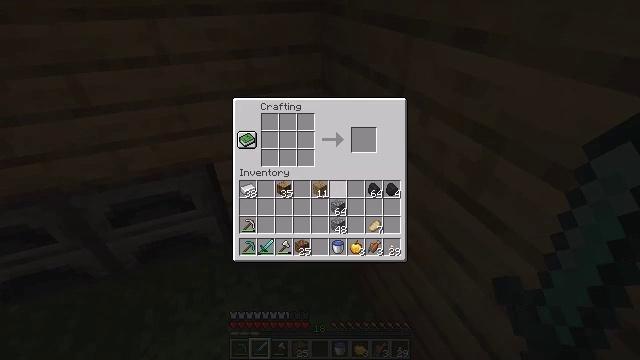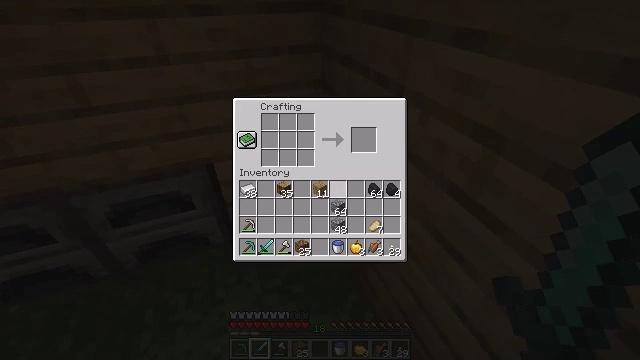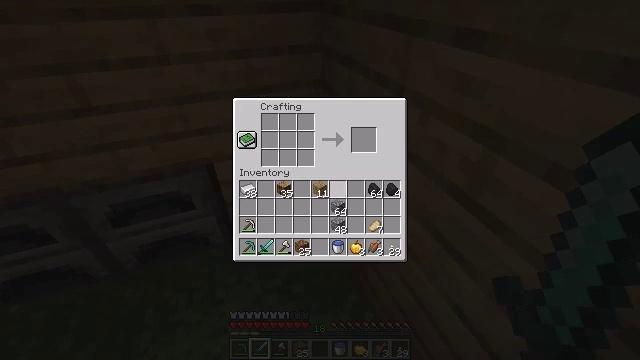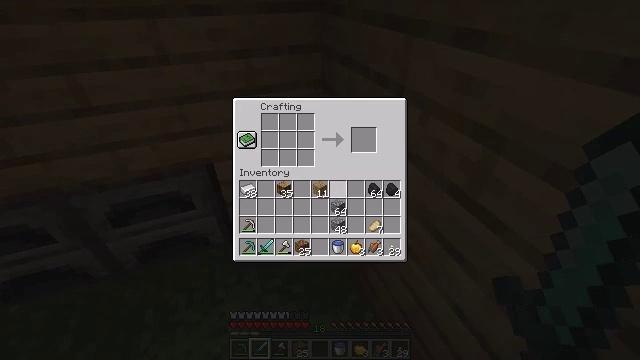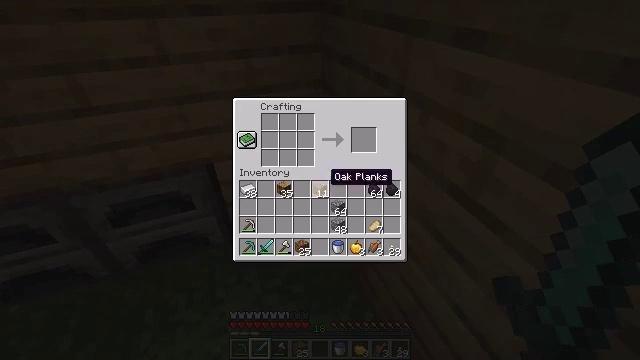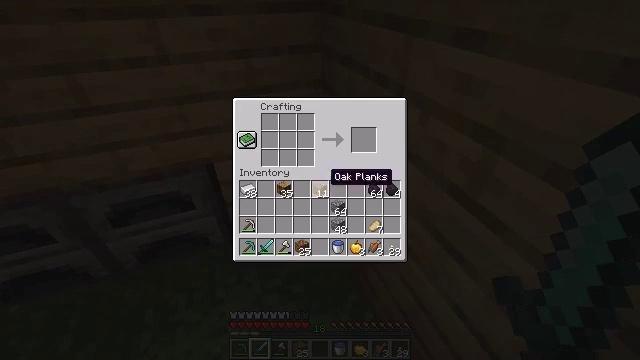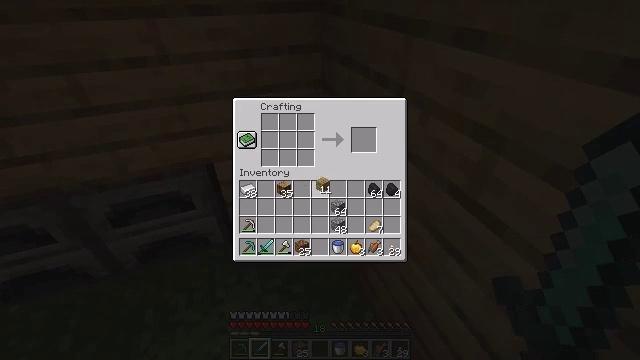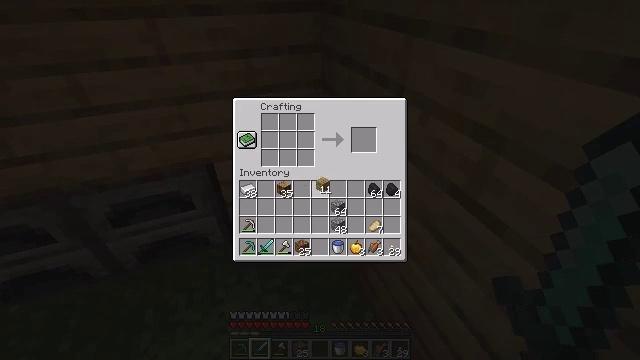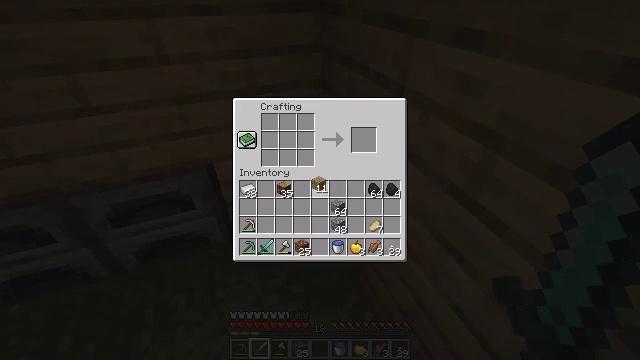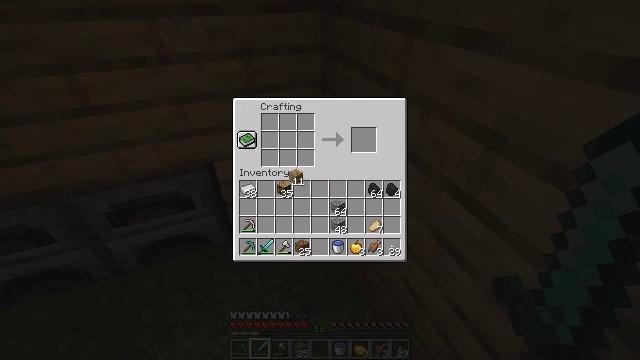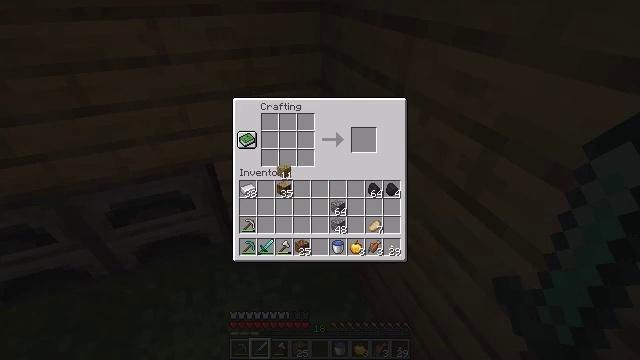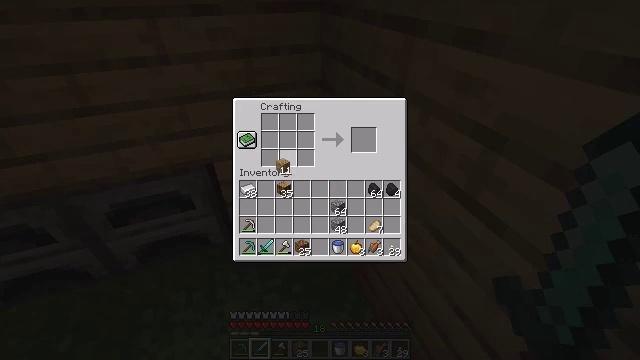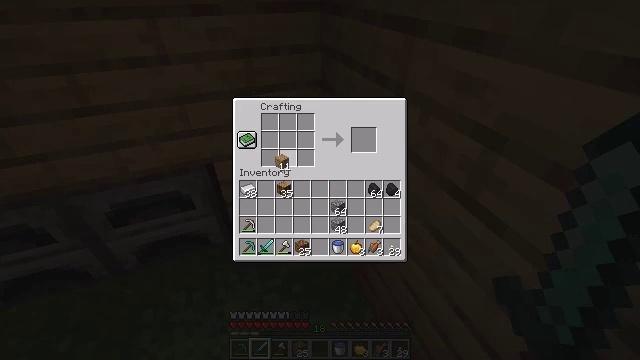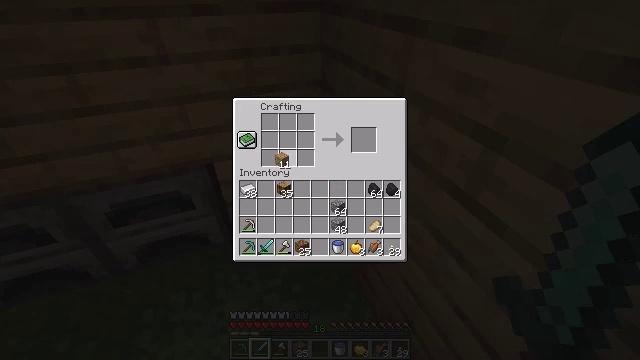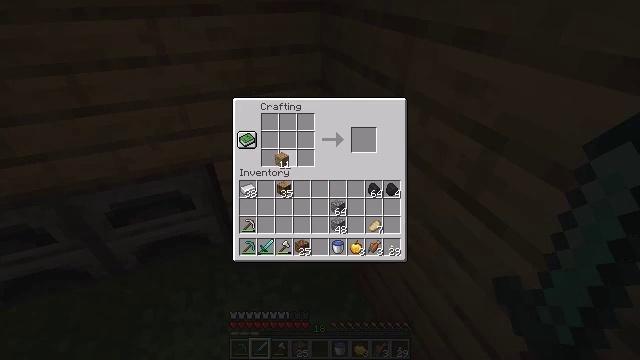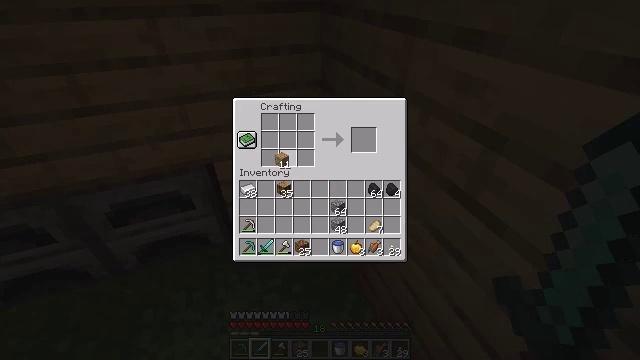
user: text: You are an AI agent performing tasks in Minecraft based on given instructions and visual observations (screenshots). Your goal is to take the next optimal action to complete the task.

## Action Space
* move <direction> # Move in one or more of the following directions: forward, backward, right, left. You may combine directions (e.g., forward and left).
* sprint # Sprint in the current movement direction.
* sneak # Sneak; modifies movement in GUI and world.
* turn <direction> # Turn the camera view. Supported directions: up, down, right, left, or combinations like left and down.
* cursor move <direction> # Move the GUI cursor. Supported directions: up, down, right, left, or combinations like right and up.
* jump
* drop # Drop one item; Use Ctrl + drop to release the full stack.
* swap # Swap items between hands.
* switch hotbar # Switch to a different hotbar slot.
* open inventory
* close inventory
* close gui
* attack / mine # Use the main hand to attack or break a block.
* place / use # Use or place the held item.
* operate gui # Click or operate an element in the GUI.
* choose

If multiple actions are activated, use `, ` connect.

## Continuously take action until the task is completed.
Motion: motion action
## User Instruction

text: Open the crafting table to create a chest.
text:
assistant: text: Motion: no_op
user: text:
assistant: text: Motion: no_op
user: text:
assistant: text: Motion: no_op
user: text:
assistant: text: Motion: cursor move left
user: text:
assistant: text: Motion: no_op
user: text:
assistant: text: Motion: operate gui
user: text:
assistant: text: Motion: operate gui
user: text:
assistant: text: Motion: operate gui
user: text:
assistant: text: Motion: cursor move left and up
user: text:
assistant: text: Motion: cursor move left
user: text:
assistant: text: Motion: no_op
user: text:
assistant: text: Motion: no_op
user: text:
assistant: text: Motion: no_op
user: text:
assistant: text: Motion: no_op
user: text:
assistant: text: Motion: no_op
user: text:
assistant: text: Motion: choose
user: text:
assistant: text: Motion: choose
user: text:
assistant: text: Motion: cursor move right, choose
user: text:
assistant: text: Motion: choose
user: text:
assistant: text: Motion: choose
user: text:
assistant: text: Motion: choose
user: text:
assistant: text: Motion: choose
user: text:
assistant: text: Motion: choose
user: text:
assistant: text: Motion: choose
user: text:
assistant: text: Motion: choose
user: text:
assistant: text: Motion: choose
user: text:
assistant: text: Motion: cursor move up, choose
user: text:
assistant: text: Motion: choose
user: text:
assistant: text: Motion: choose
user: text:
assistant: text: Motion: choose